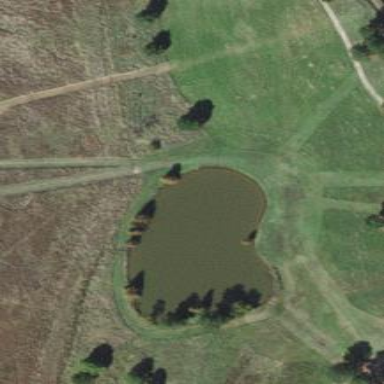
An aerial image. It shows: Water hazard in golf course. The hazard is natural water feature.